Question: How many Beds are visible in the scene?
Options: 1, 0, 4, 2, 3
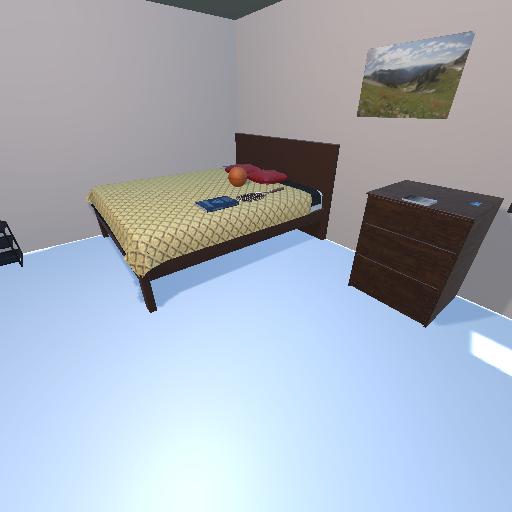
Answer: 1